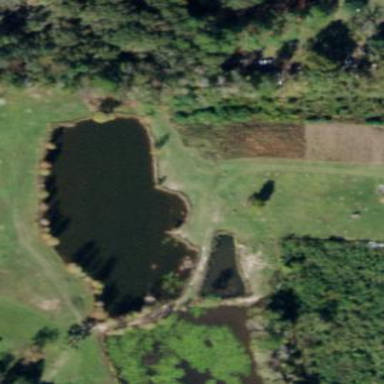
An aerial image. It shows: Pond surrounded by natural water.